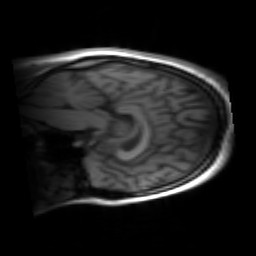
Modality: inplaneT1
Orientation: sagittal
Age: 29
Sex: female
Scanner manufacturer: siemens
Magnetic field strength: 3 T
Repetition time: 1.2 s
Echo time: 0.00251 s